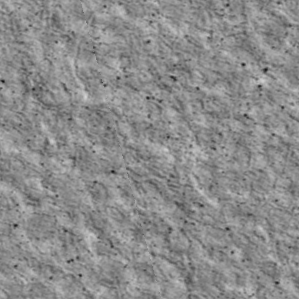
Label: non_frost